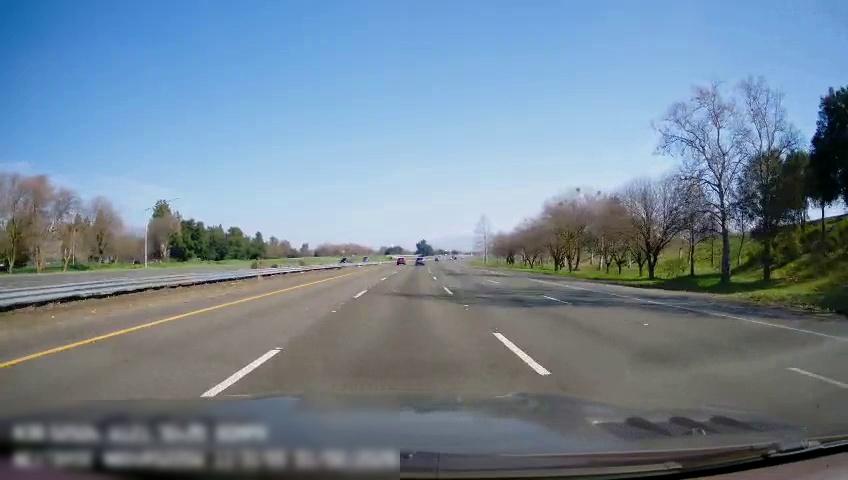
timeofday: Day
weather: Sunny
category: Drivable Space
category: Drivable Space
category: Vehicles | SUV
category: Vehicles | SUV
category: Lanes | Current Lane
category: Lanes | Current Lane
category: Lanes | Alternate Lane
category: Lanes | Alternate Lane
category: Lanes | Alternate Lane